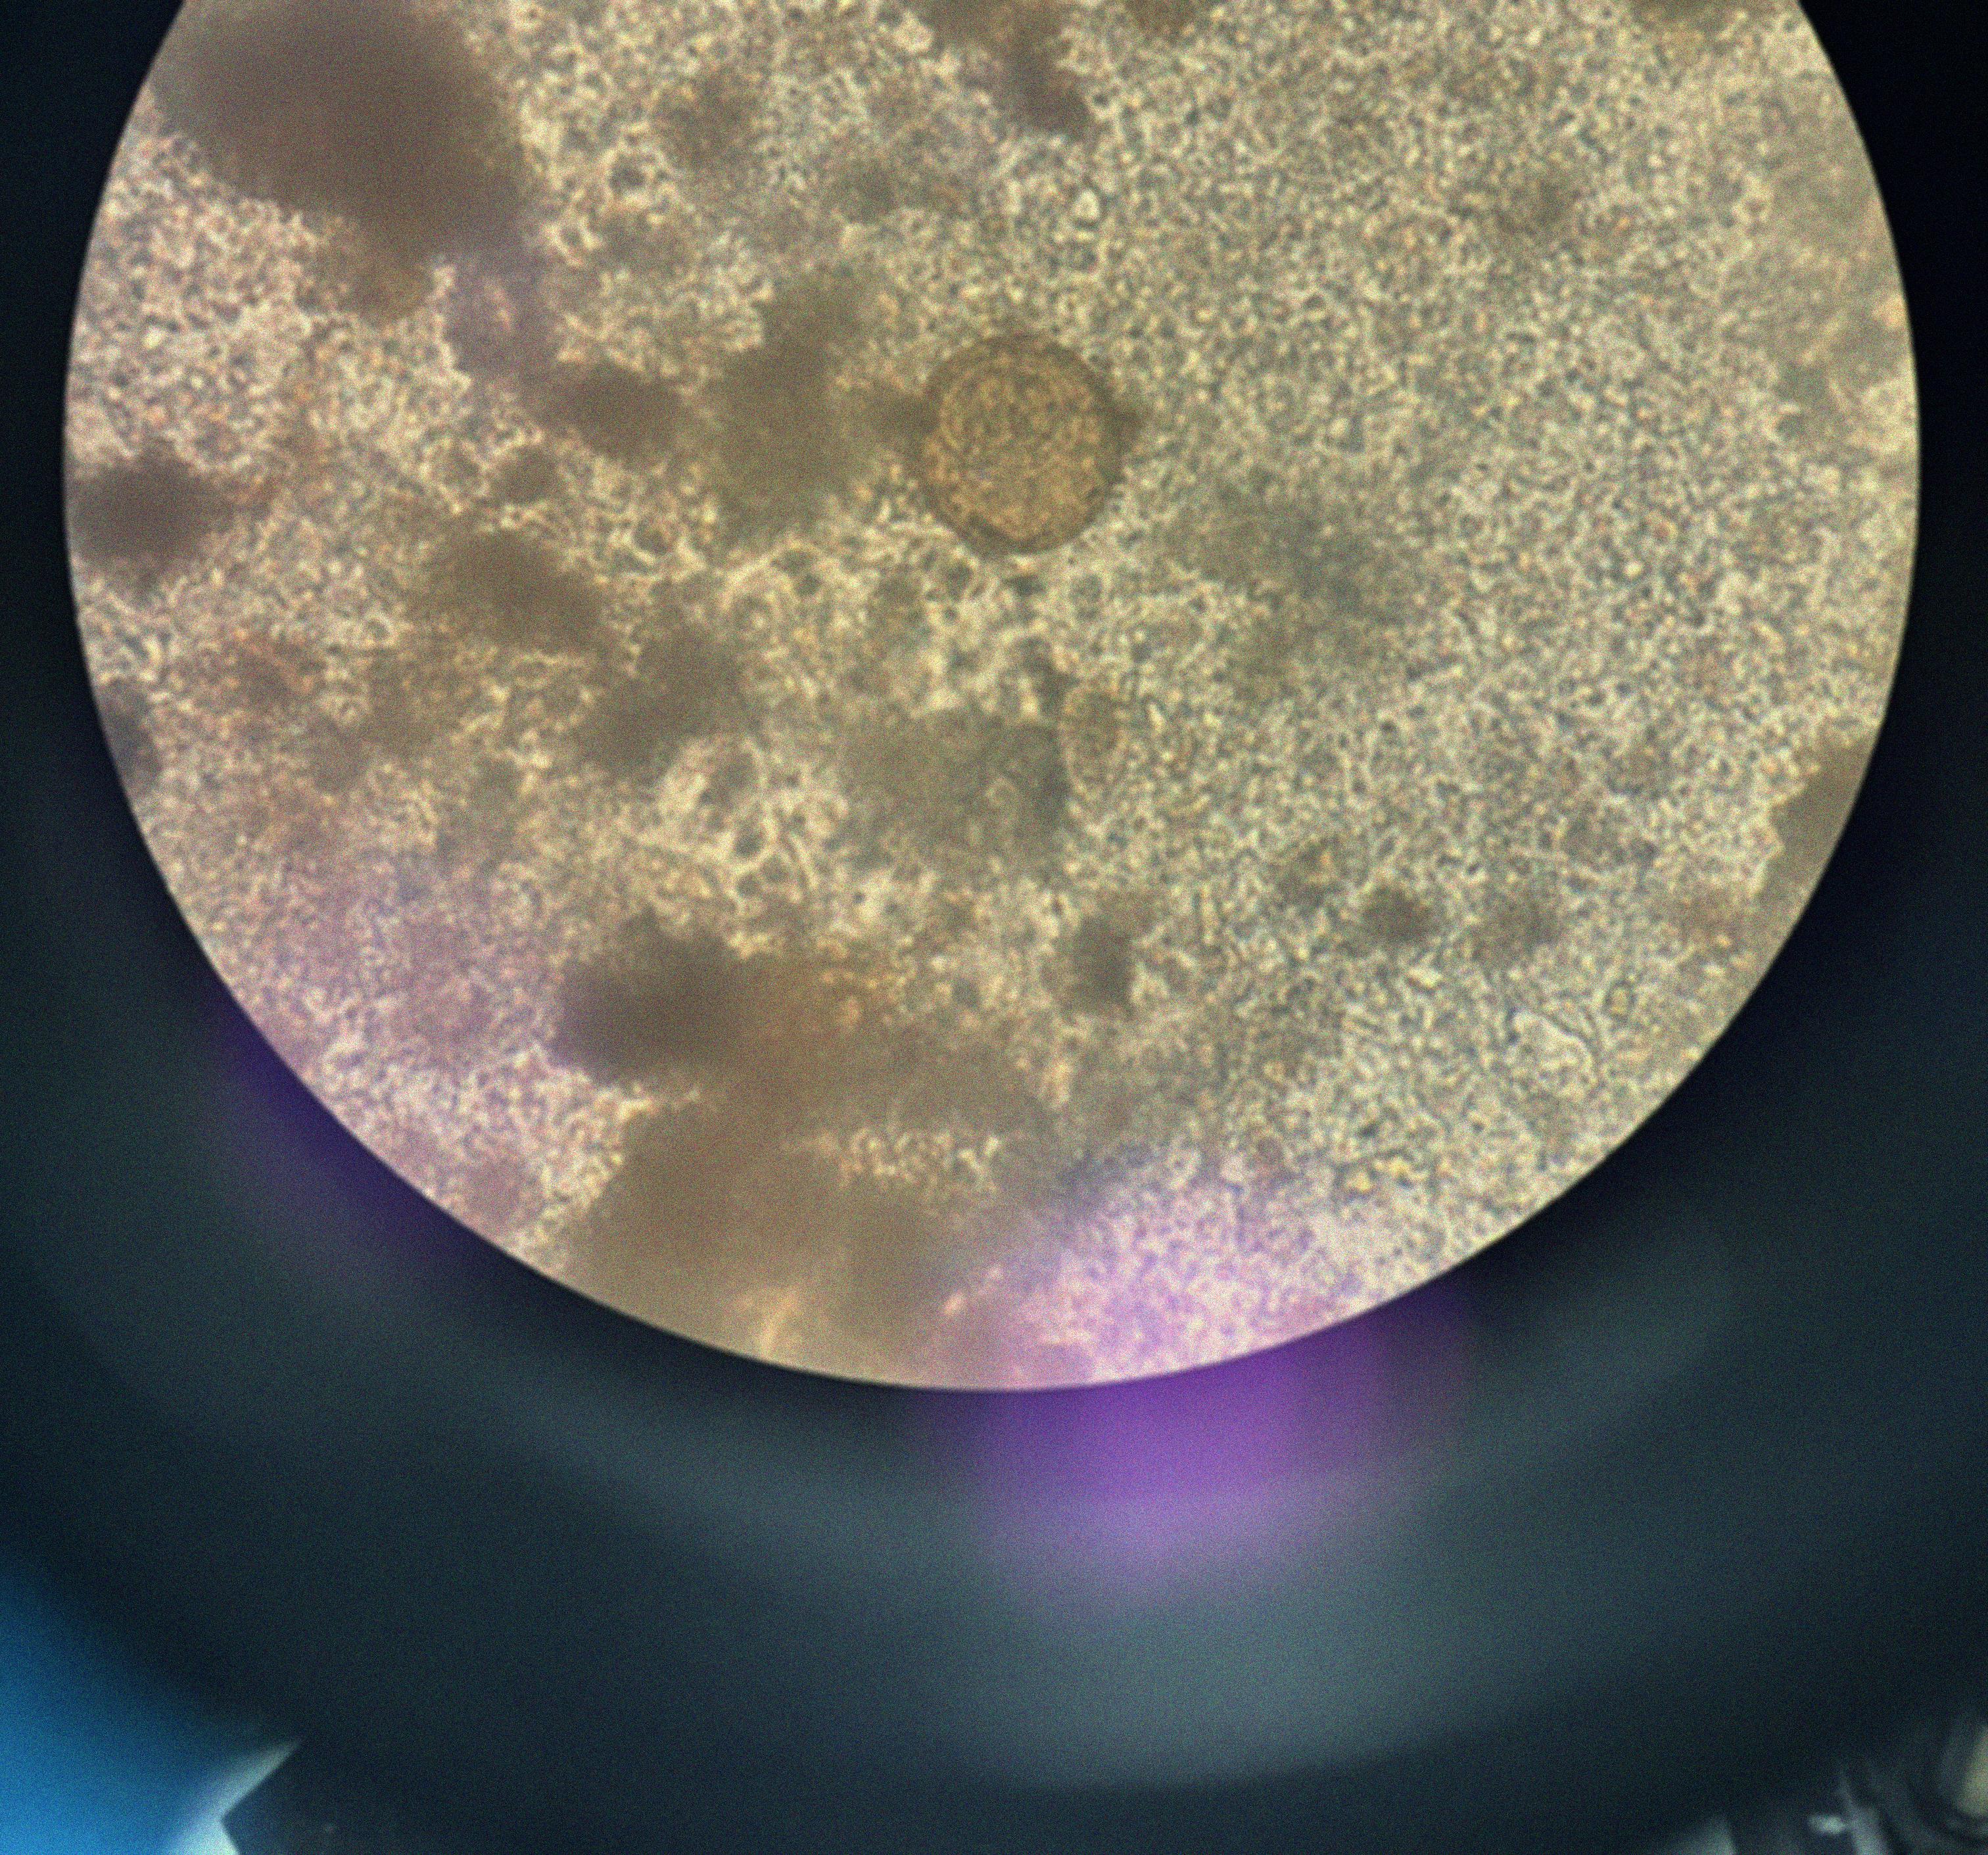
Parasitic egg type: Hymenolepis diminuta